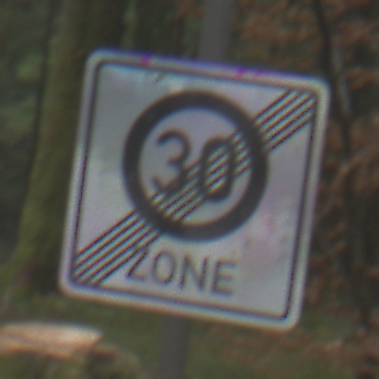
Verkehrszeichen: EndeZone30
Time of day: Midday
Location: Outdoor (Nature)
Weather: Overcast
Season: NotSpecified
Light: Natural